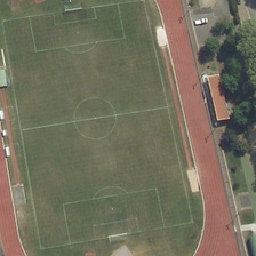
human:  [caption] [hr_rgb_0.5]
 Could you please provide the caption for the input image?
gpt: The green football field is surrounded by a red one-way street near the tree

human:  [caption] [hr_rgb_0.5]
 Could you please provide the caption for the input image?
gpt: This green football field is surrounded by red tracks along a row of trees.

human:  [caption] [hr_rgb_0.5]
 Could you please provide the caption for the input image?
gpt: The green football field is surrounded by a red track next to a row of trees.

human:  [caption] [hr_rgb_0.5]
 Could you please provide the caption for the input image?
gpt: This green soccer pitch is surrounded by a red running line lined with rows of trees.

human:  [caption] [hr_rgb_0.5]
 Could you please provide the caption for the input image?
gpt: This Green soccer field is surrounded by red tracks next to a row of trees.